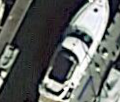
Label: Civil_yacht